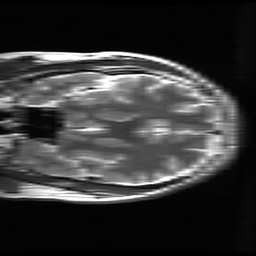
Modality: T2w
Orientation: coronal
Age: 27
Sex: male
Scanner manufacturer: ge
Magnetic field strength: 3 T
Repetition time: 5.192 s
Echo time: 0.1003 s